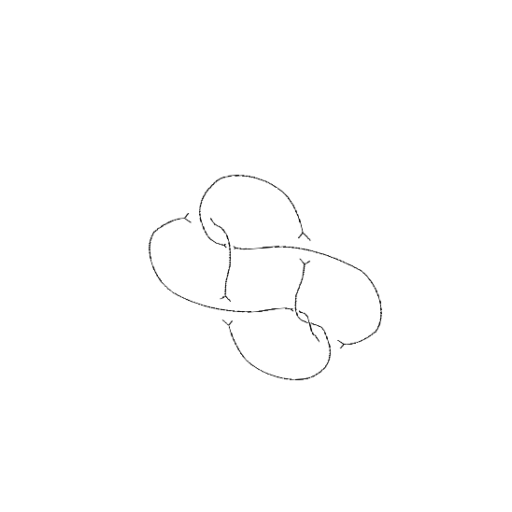
Crossing number: 7